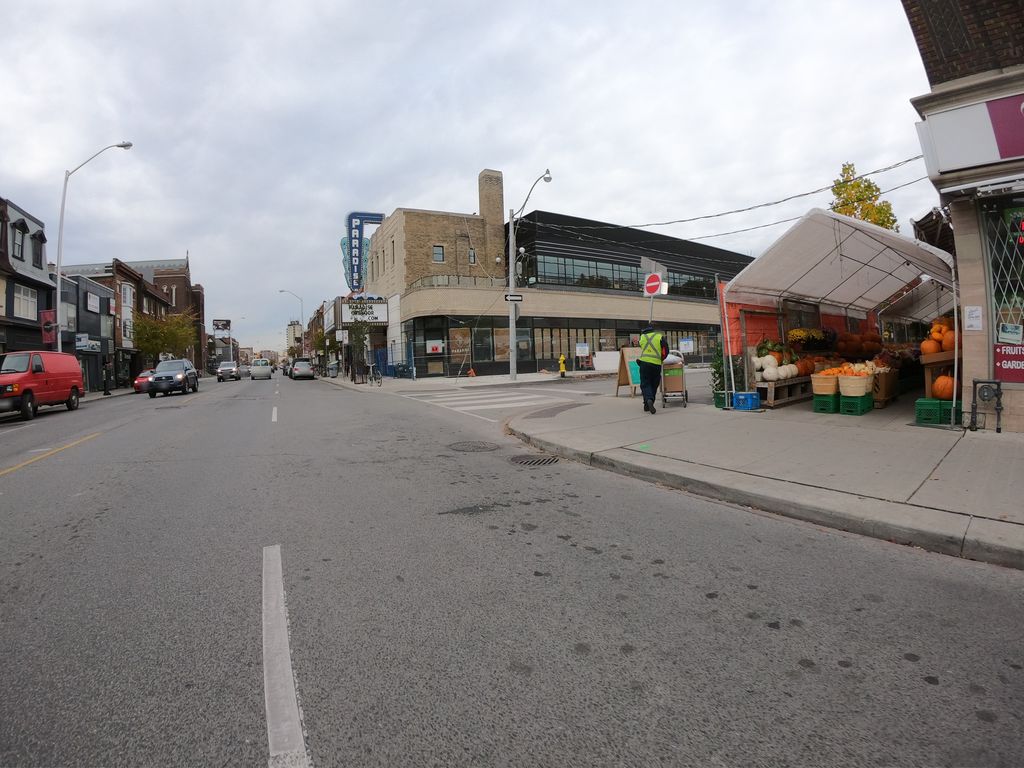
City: toronto